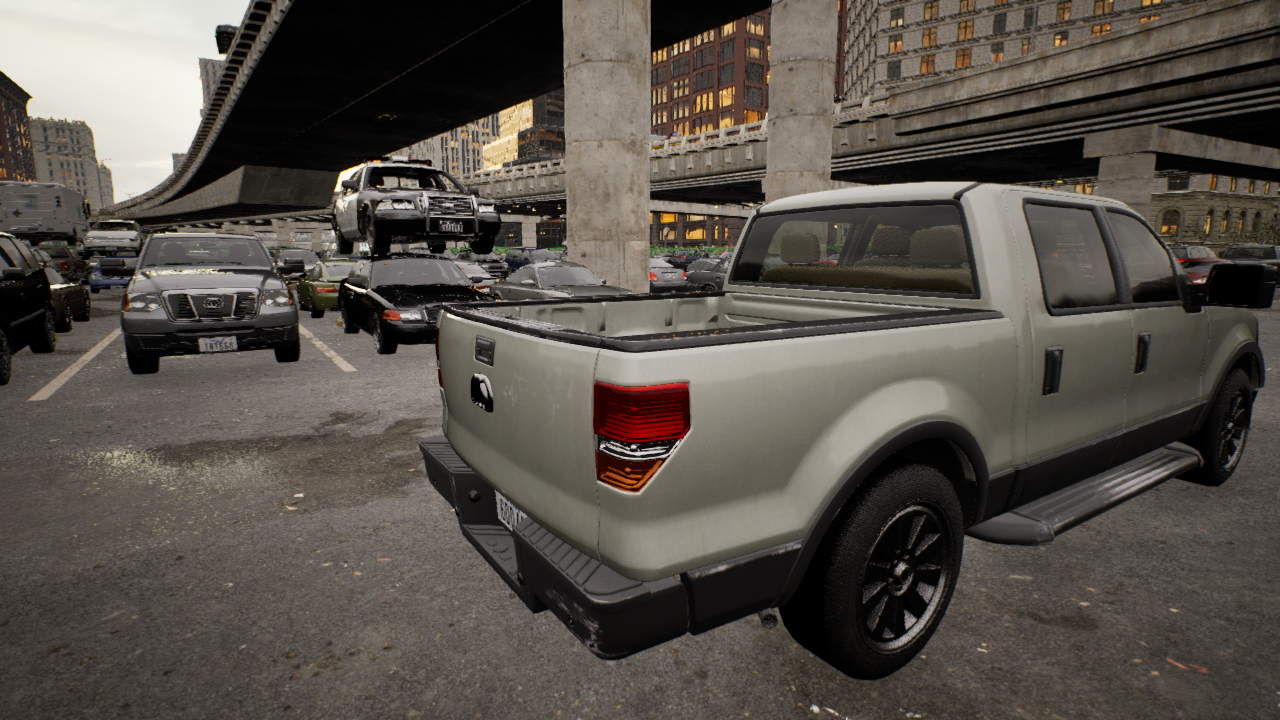
Venue: arterial
Lighting: golden hour
Vehicle rig: pickup